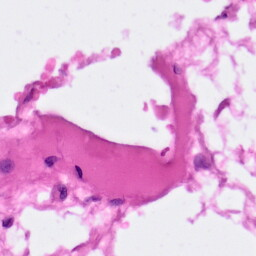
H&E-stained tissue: Pancreatic